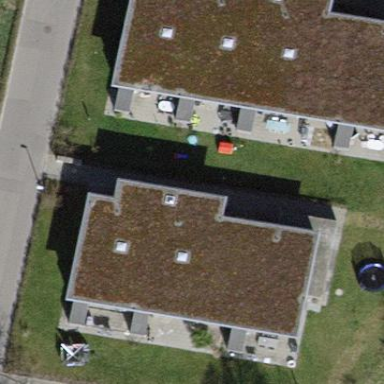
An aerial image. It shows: Building with flat roof.